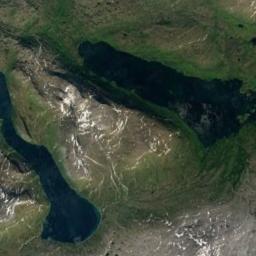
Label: lake